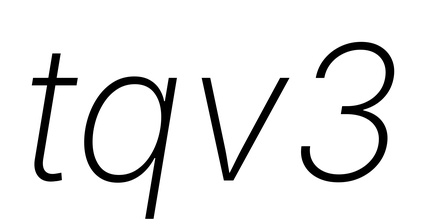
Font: Inter-Italic_ExtraLight_Italic